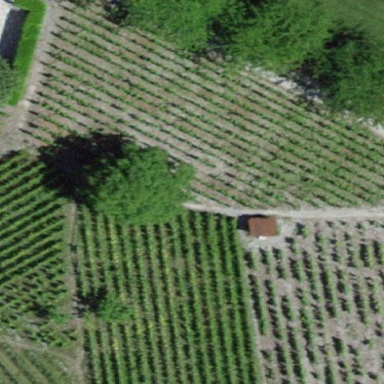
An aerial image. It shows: Vineyard.